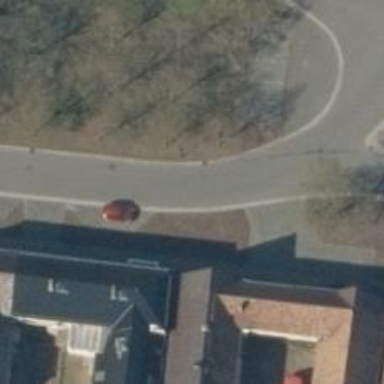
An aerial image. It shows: Residential road with asphalt surface and sidewalk on the left side.